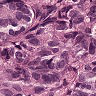
Metastatic tissue present: yes